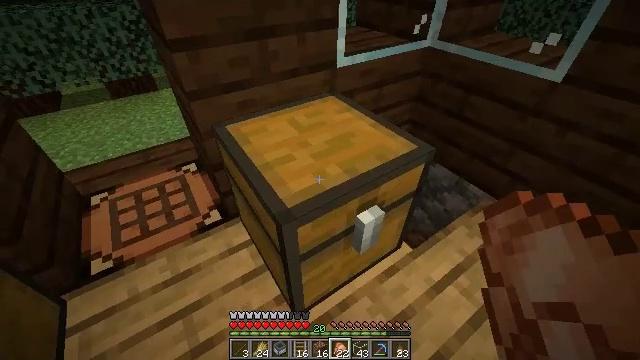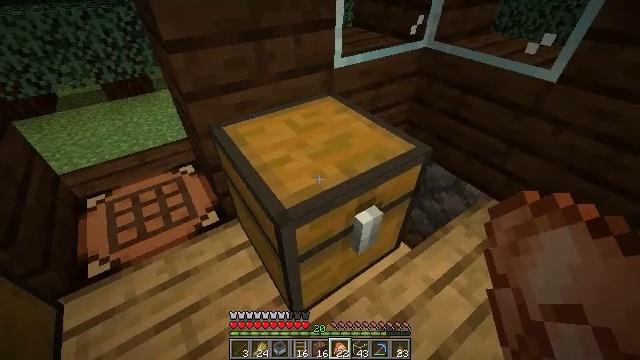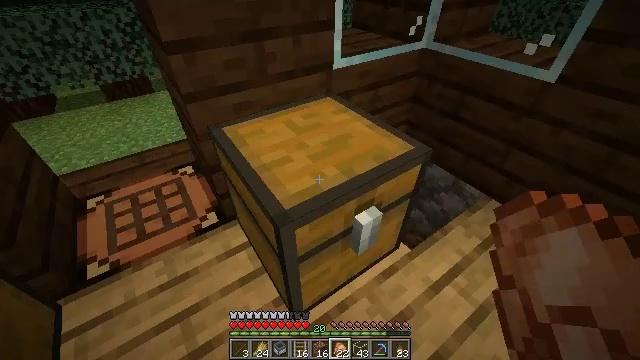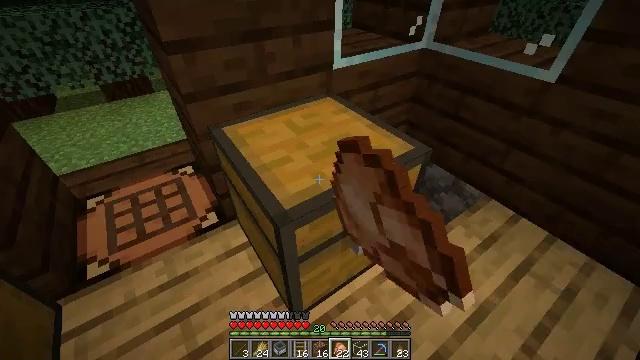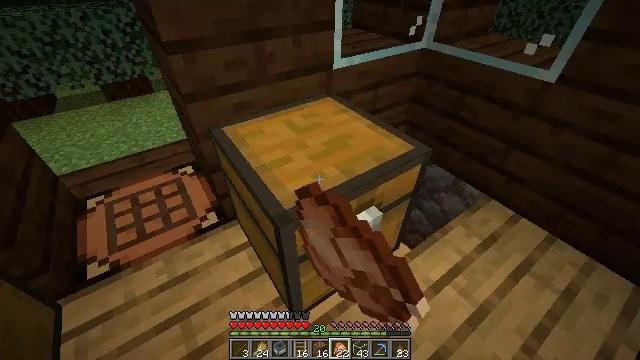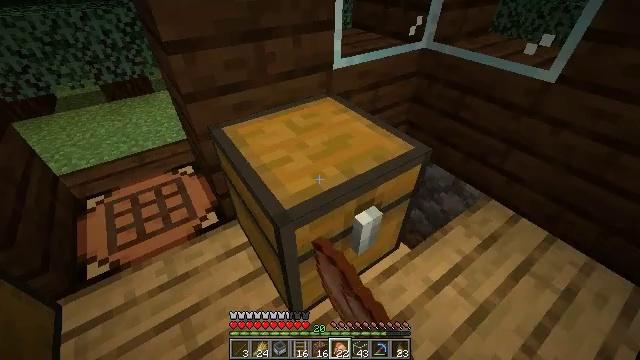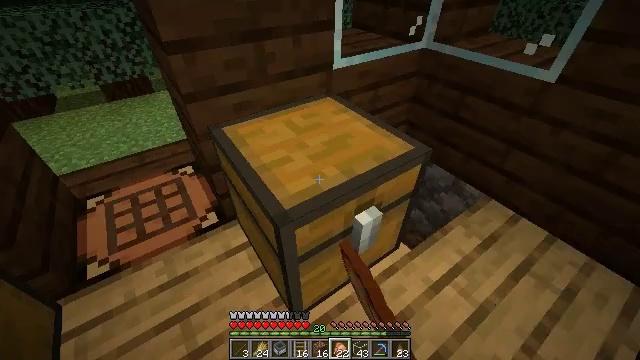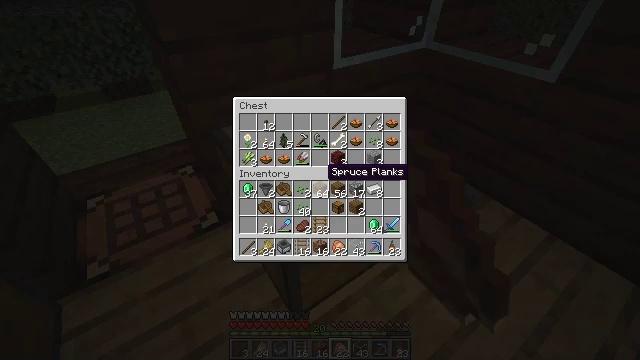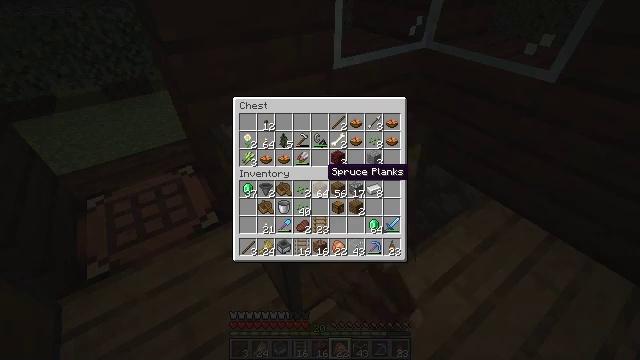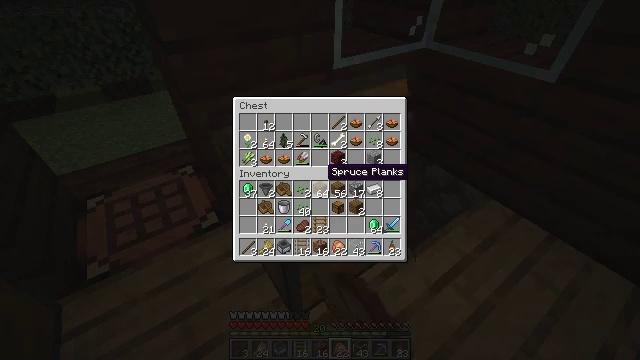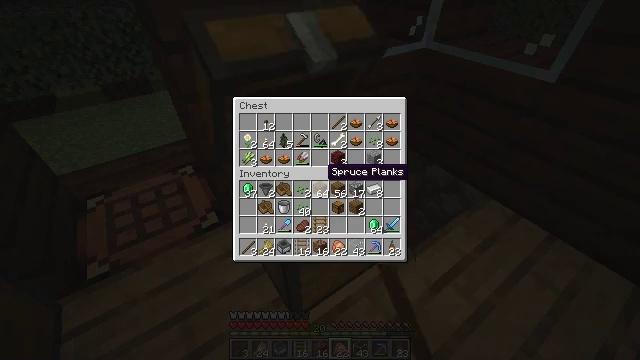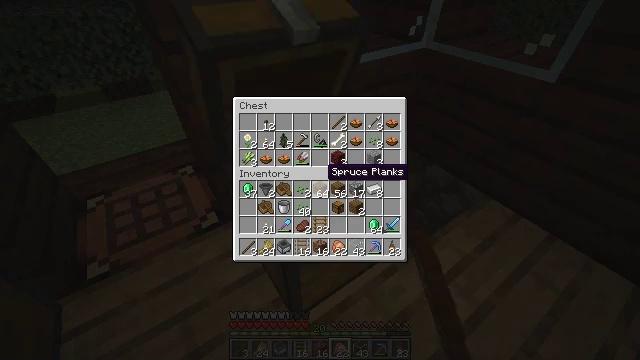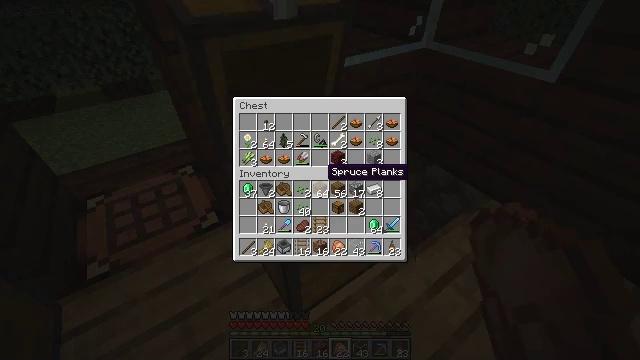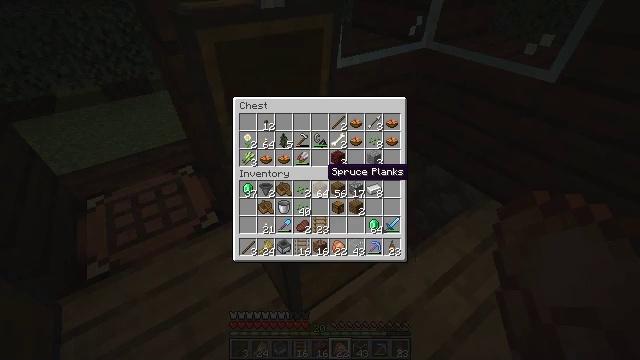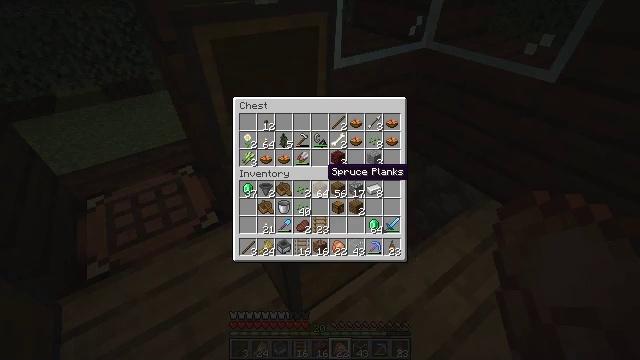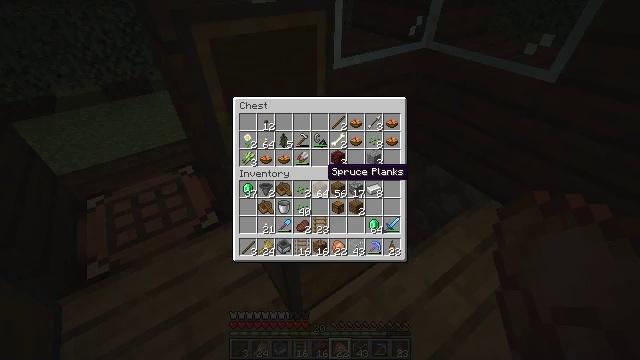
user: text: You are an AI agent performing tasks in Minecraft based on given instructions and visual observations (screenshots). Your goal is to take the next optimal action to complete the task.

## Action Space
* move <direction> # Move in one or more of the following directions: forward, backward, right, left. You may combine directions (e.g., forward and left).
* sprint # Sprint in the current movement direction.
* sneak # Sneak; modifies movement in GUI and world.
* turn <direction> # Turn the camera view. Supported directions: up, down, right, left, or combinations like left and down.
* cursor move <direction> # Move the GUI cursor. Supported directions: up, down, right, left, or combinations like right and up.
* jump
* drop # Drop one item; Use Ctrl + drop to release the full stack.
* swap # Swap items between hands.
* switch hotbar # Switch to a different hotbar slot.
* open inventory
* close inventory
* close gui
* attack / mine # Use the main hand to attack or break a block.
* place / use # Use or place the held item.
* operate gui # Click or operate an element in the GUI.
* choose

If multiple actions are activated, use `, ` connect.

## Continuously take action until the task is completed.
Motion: motion action
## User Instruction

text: Produce an observer by crafting at the table.
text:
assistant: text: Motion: no_op
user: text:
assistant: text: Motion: use / place
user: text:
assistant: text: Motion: use / place
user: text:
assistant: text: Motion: use / place
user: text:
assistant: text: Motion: use / place
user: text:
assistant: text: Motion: use / place
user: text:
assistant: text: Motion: open gui
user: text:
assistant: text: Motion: no_op
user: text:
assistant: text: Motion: no_op
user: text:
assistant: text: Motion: no_op
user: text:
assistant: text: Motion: no_op
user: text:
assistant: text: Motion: no_op
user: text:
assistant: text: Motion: no_op
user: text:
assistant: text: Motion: no_op
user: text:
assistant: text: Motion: no_op
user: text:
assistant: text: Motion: no_op
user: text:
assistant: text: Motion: no_op
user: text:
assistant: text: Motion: no_op
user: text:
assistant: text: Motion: no_op
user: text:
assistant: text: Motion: no_op
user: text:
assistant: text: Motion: no_op
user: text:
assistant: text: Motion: no_op
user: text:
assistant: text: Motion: no_op
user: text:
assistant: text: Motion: no_op
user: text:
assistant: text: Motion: close gui
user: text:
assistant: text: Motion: turn left
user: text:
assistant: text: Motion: turn left and up
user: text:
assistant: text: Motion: turn left and up
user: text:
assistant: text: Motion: turn left and up
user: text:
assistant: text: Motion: turn left and up